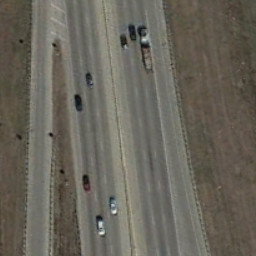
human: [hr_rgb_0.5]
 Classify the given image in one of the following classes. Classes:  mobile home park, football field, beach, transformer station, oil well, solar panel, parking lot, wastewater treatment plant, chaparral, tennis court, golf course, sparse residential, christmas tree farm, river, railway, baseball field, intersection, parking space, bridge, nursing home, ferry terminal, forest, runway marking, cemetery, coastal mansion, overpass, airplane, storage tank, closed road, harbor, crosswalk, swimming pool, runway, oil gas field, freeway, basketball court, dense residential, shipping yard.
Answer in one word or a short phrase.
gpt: freeway